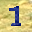
Label: 1